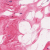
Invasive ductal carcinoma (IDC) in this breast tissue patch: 0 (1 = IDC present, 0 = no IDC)